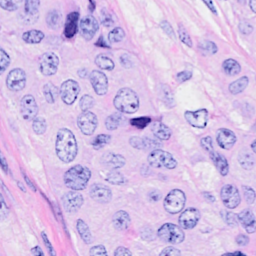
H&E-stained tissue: Breast